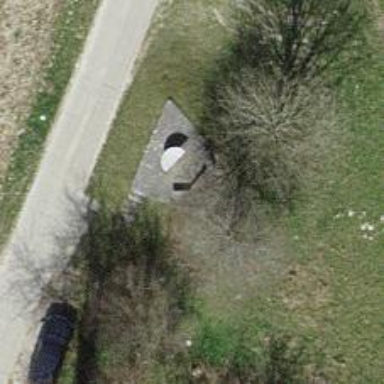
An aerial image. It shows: Bench.